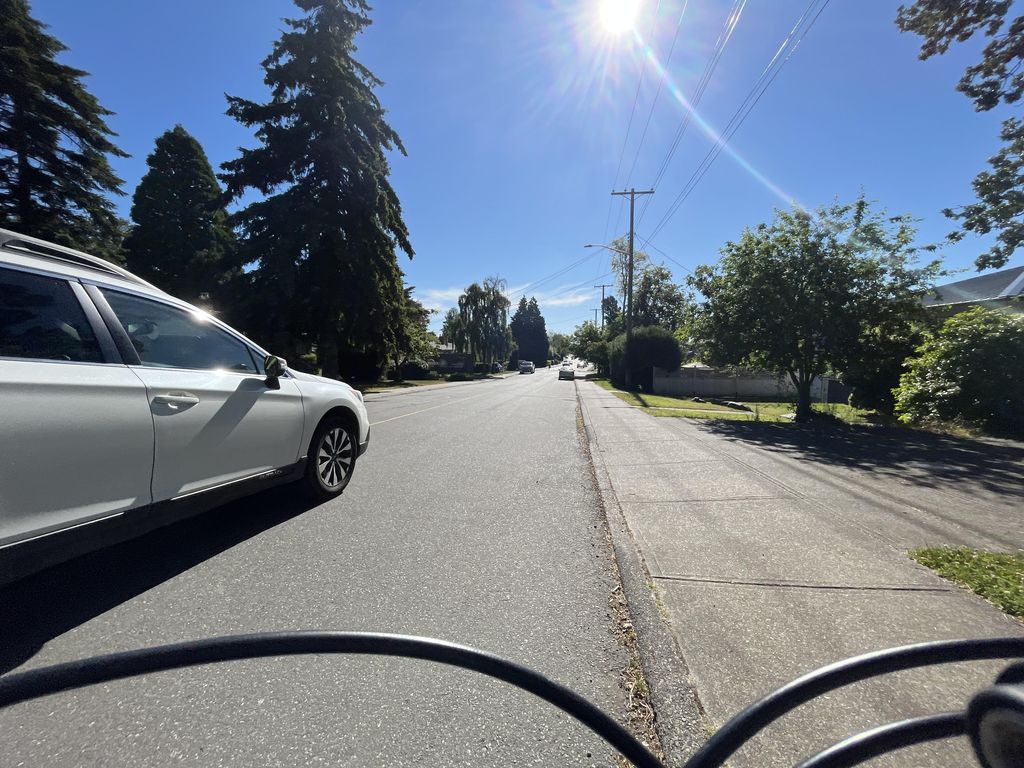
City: victoria